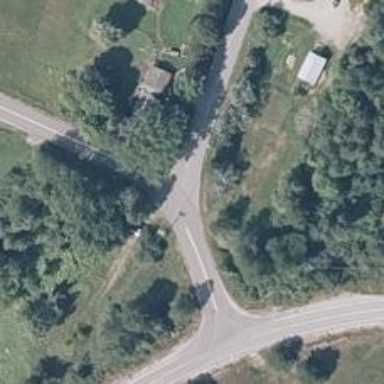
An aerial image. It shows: Tertiary road.